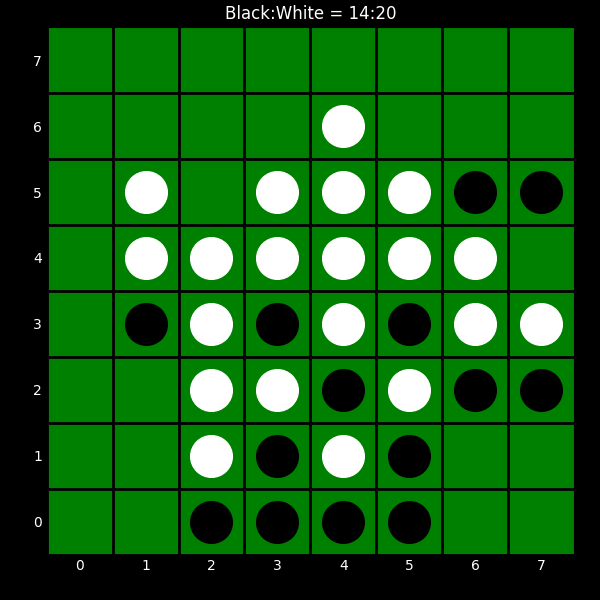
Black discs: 14
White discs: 20